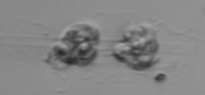
Label: Leptocylindrus_mediterraneus